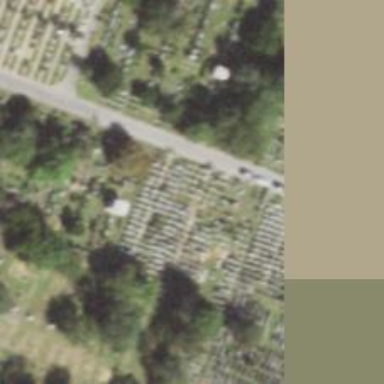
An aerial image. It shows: Sector in the cemetery.